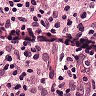
Metastatic tissue present: no